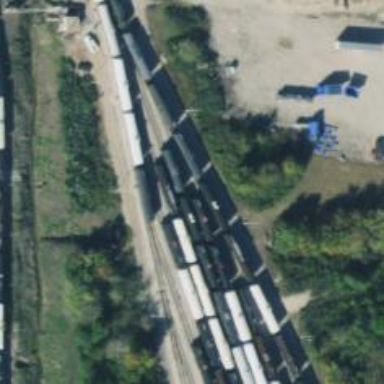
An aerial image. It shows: Railway yard used for servicing trains.